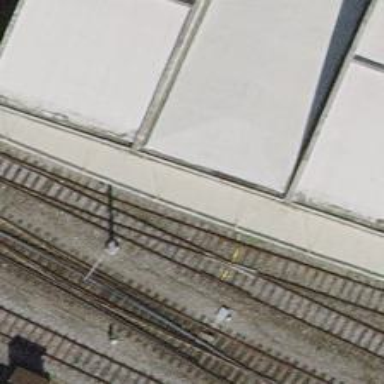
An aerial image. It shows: Single track railway in yard.